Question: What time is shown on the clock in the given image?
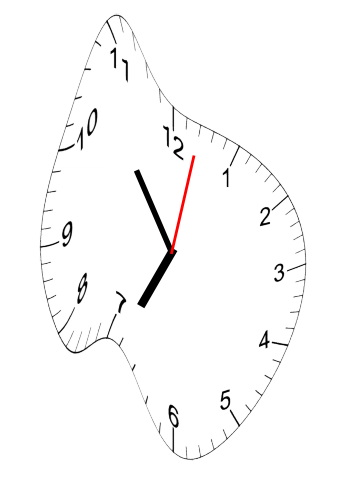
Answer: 06:54:02